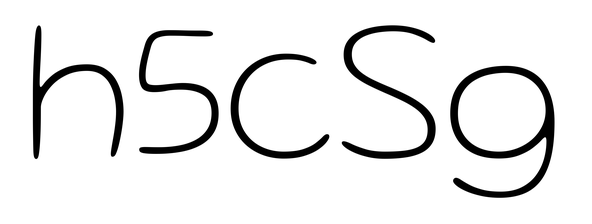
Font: Gluten_Thin